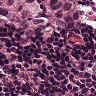
Metastatic tissue present: yes